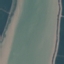
Land use / land cover class: River